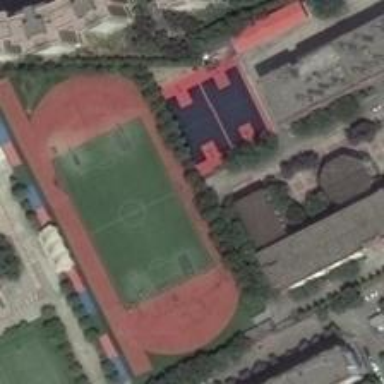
Two dark blue baksetball courts is laocted quite closely to the football field .